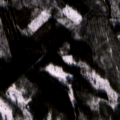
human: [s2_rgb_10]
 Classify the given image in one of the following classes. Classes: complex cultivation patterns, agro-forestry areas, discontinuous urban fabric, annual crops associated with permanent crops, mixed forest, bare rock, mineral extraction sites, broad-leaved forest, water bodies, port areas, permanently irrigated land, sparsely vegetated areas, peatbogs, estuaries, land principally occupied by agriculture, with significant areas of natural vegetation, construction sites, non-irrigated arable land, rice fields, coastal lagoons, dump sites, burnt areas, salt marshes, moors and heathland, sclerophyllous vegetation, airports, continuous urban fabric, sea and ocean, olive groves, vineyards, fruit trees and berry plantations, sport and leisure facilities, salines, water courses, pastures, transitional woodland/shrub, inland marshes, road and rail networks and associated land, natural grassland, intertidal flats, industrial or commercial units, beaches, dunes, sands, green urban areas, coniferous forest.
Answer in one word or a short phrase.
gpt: coniferous forest, mixed forest, transitional woodland/shrub